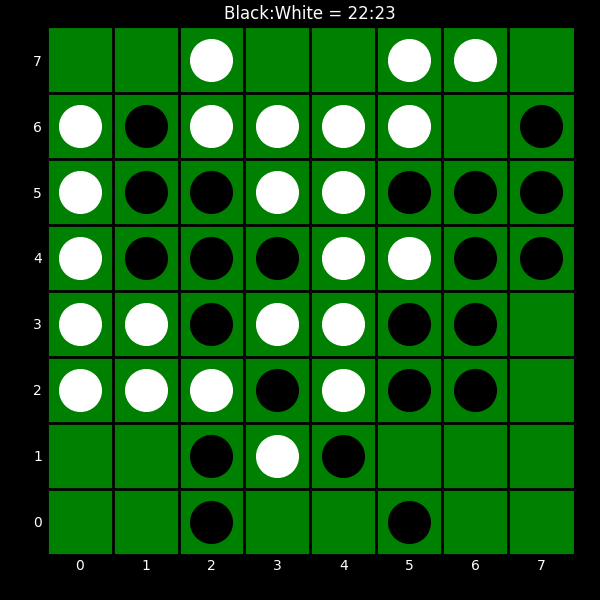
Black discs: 22
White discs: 23